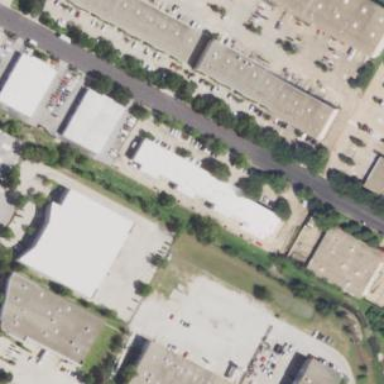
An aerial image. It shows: Commercial building.